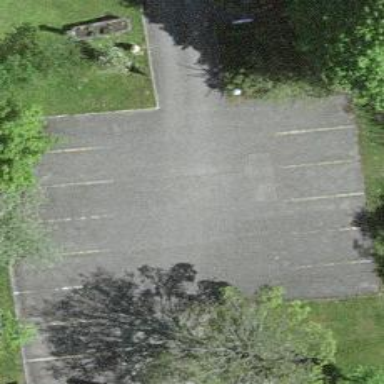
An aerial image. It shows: Parking area.